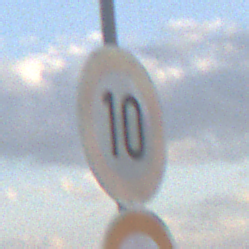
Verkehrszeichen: Geschwindigkeit10
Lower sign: VerbotUeberholenEinspurigeFahrzeuge
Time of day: SunriseSunset
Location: Outdoor (Nature)
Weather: PartlyCloudy
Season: NotSpecified
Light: Natural